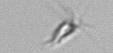
Label: Calciopappus